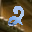
Label: 2